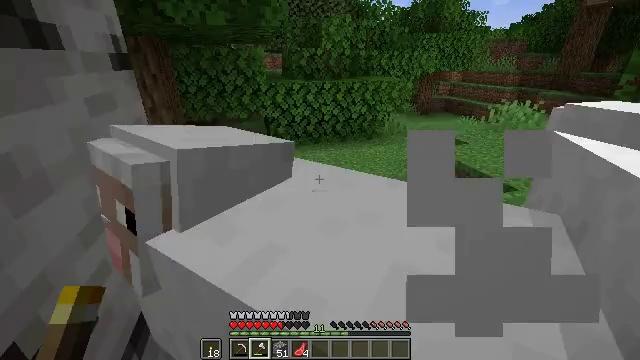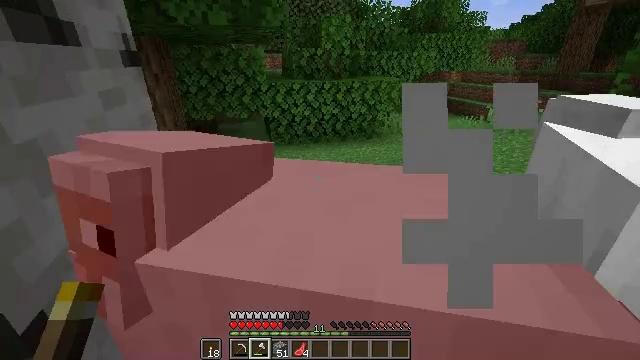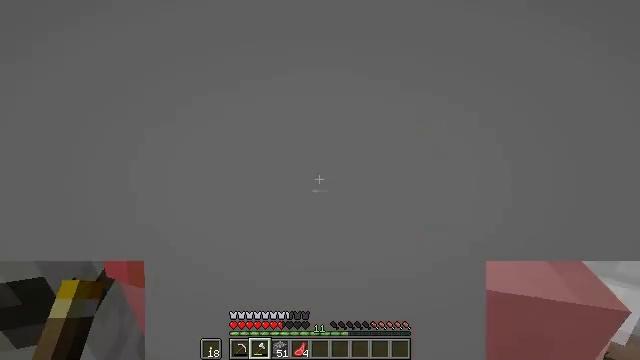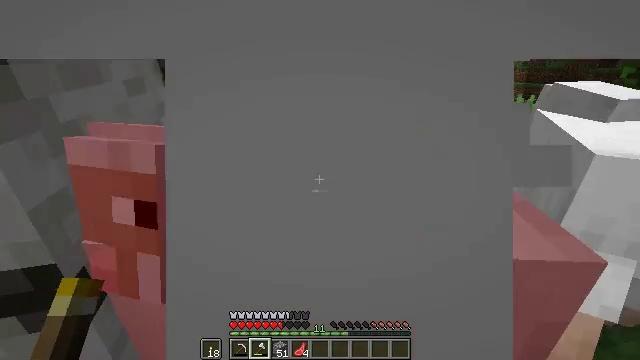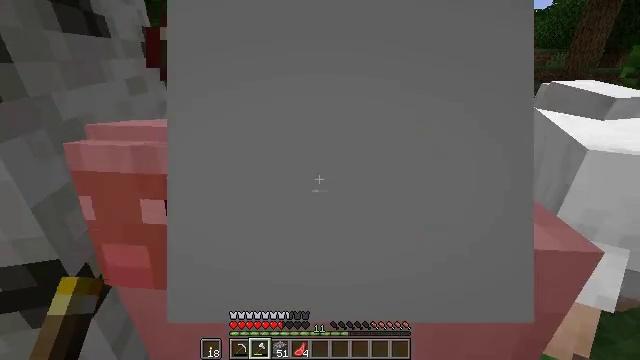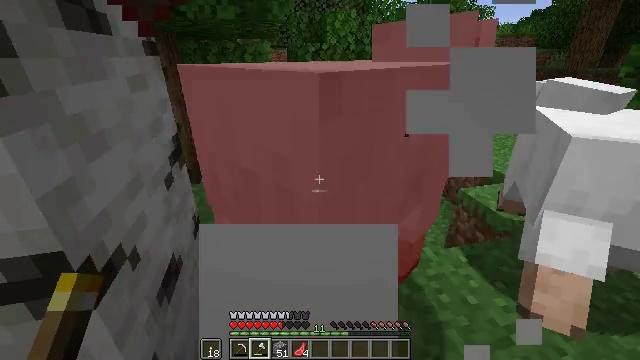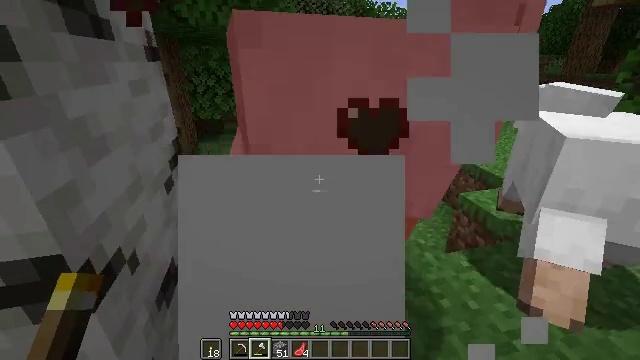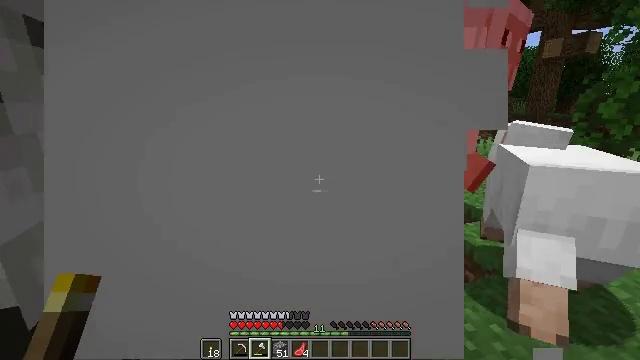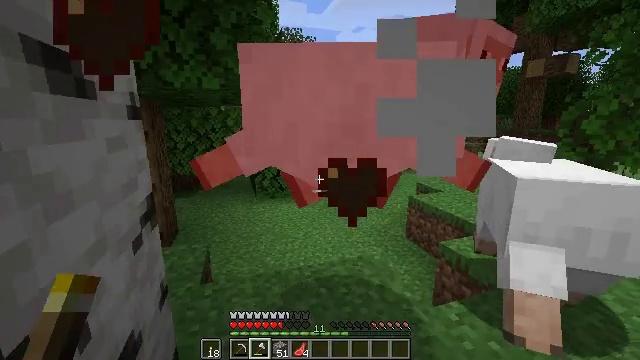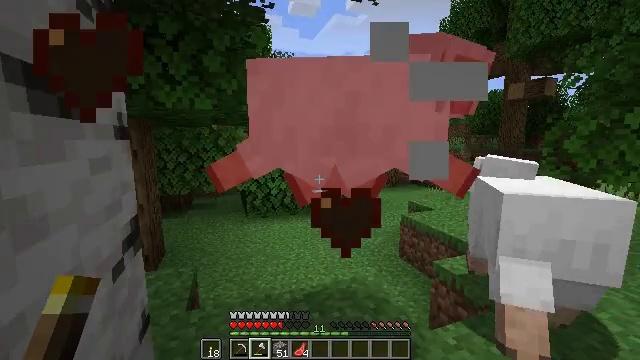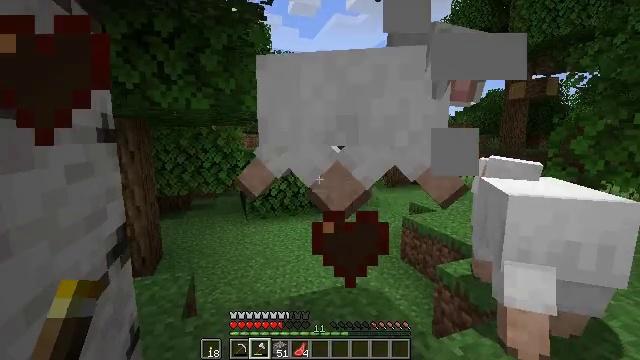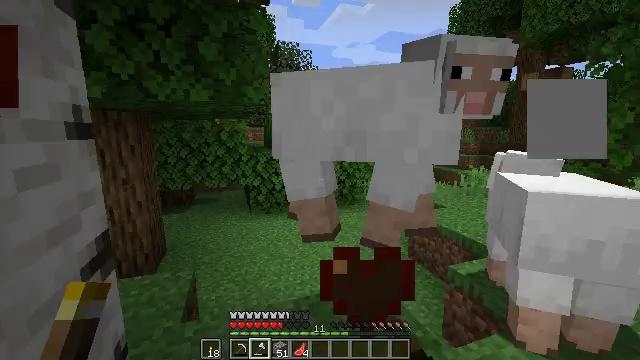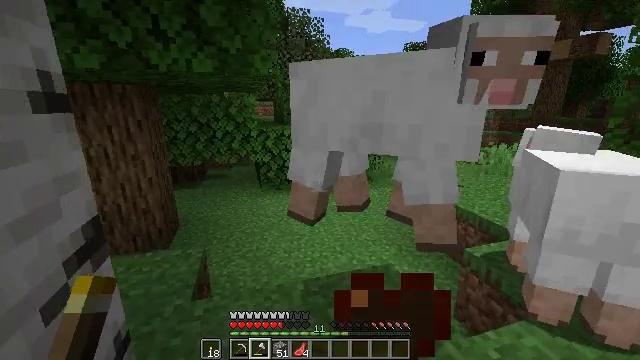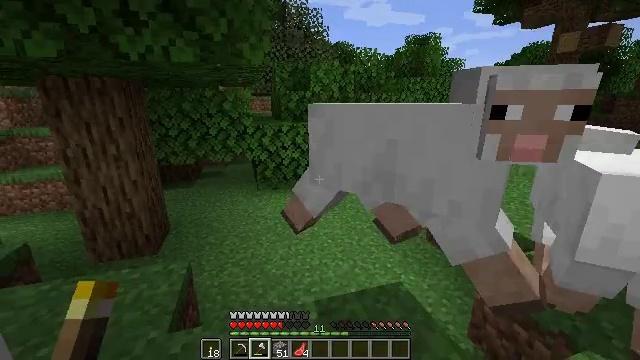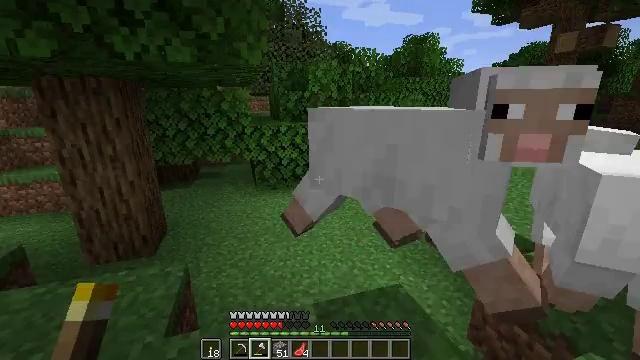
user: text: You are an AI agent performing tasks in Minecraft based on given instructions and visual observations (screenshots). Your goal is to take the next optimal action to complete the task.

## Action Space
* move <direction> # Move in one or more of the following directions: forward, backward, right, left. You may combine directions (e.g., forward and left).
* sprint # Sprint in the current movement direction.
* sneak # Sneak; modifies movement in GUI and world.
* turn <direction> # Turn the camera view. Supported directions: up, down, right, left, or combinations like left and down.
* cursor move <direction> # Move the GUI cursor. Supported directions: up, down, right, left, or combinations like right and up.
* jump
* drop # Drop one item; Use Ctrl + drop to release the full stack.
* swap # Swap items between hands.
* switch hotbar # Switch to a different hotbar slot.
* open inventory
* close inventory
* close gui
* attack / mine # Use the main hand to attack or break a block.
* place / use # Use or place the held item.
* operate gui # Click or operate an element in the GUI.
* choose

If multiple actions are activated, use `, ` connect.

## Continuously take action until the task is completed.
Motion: motion action
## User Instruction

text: Hunt a sheep.
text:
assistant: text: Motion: no_op
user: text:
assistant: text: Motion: no_op
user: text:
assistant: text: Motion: no_op
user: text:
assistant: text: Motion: no_op
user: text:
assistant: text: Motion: no_op
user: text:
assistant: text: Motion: turn up
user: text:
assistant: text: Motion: turn right and up
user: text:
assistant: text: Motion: turn right and up
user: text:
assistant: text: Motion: move forward, turn right and up
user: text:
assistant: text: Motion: move forward, attack / mine
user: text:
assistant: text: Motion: move forward, turn left and down, attack / mine
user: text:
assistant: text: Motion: move forward, turn left and down, attack / mine
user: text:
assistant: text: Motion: move forward
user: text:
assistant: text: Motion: move forward
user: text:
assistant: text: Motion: no_op